Question: How do I limit the Select Expert drop downdown to only a few records which I want in there?
In the image, the dropdown which I am referring to is the one with "01-NON-Exempt" in it. This dropdown pulls all records from the hrtables.fdesc field. I want to limit the records to only a select few which will populate this dropdown.

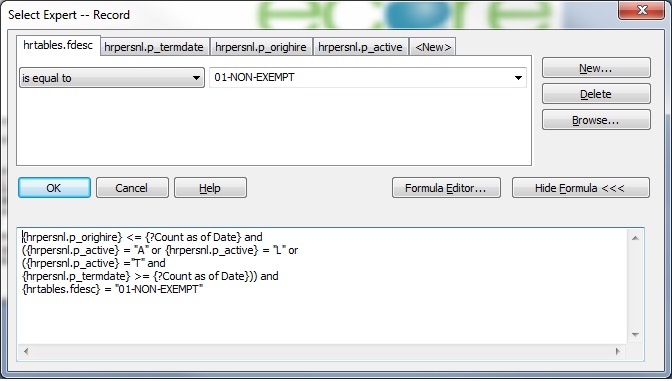
Answer: The dialog you're trying to use (Select Expert) is a feature, and it will show all the records in the dropdown. The only way to change/restrict what it shows is to change/restrict what the database returns.
What you are probably looking for is a way to offer a similar dropdown to users at report . You can provide a parameter with a list of values (which can be a subset of field values), and when a user refreshes the report, they will be prompted to choose a value from the list.
For some more details, I did a quick search and found <URL> seems to be a decent explanation of how to create a parameter and use it in the record select expert.